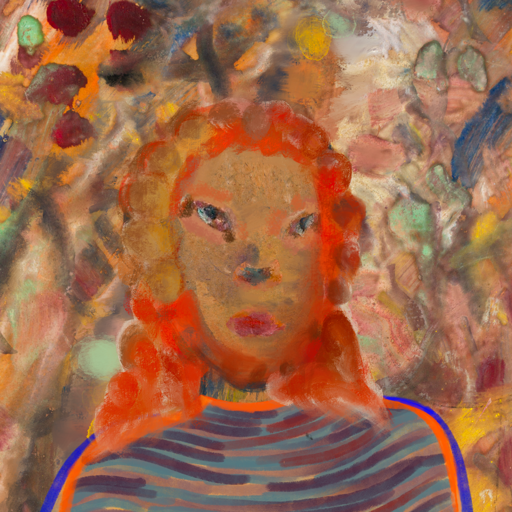
Background: Mother_And_Son_Mother, Head And Neck Front: In_The_Sun, Face Front: Boggyland, Bust: Experience, Hair Front: Rupkatha, Head Accessory: Blank, Second Necklace: Blank, Necklace: Blank, Baby: Blank